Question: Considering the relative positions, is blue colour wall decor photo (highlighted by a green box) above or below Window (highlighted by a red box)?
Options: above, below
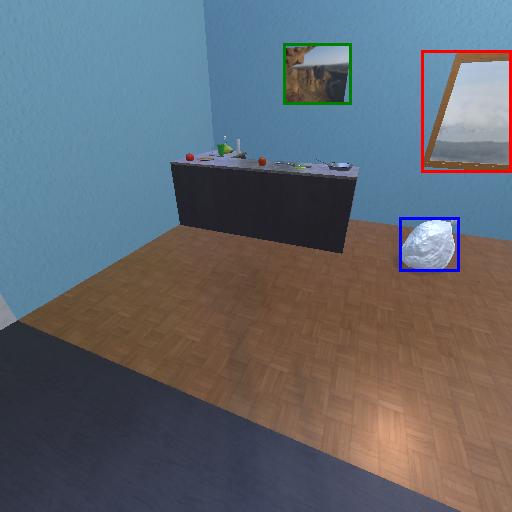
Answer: above